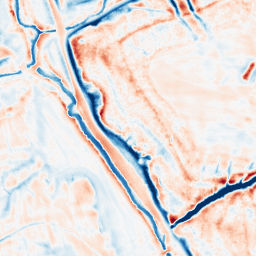
Category: edge_preserving
Decomposition family: bilateral
Decomposition parameters: d: 21
sigma_color: 150
sigma_space: 150
Upsampling method: linear_exact
Upsampling parameters: scale: 8
Upsampling scale: 8